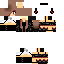
A female human skin with dark skin, wearing brown long hair dressed in a blue hoodie and black pants, featuring a closed mouth.